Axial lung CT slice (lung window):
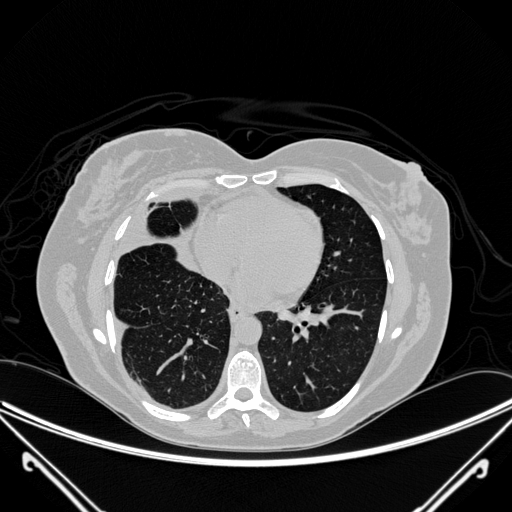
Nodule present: no